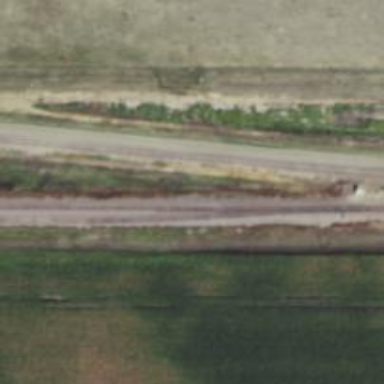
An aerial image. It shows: Railway siding with rails.